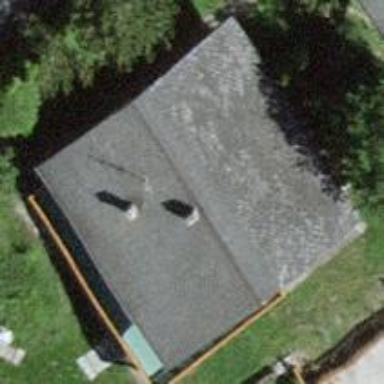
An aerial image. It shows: Simple and straightforward house.